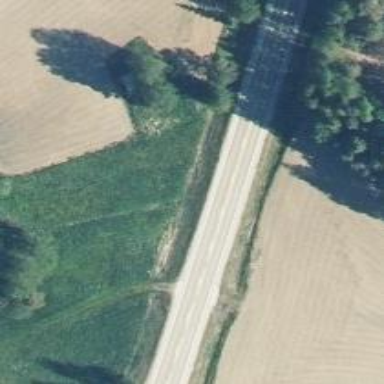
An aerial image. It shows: Asphalt road classified as primary highway.